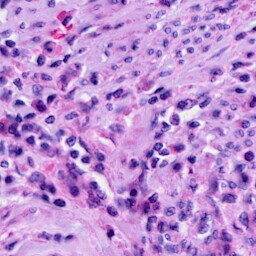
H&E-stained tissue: Cervix